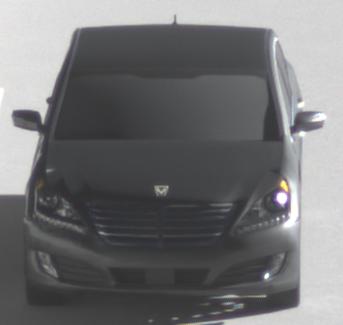
Make: Hyundai
Model: Equus
Detailed model: Gen. 2 VI
Model produced from: 2009
Model produced until: 2016
Doors: 4
Color: gray
Road condition: dry road
Daytime: morning or afternoon
Contrast: high contrast